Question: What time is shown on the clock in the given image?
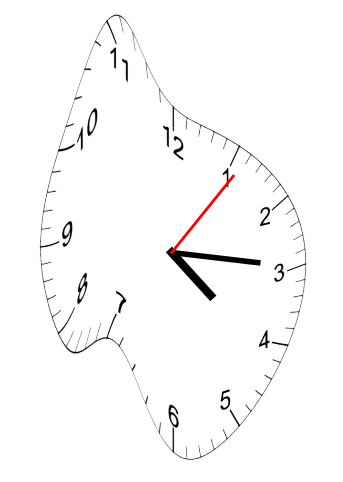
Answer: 04:15:06